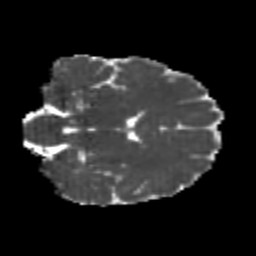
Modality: MD
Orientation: coronal
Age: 21
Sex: male
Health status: healthy
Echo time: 0.074 s